Question: I have a table that its' rows are dynamically generated. I am hiding the second row so the user can expand that row if he or she chooses to do so. I need to have an alternating background for every first and third row, and the second row will take the background color of the row before it.. Here's a picture to help explain:

The CSS I am currently using is this: (Provided from @rusmus)
'''
.tbody tr:nth-child(4n), tbody tr:nth-child(4n- 1){
background-color: #FF0000;
}
'''
And here is a link to his working example: <URL>
For some reason though, it's not applying the color to the after the affected like the jsfiddle
Side note: The whole table is in a foreach() that displays each row from the database into the table.
Code of the table:
'''
<div class="table-wrapper" id="monthly-payers">
<table border="0" cellpadding="0" cellspacing="0" class="portfolio table table-striped-improved">
<thead>
<tr>
<th class="persist essential security">Security</th>
<th class="persist essential">Symbol</th>
<th class="optional">Number<br>of Shares</th>
<th class="optional">Cost<br>Basis</th>
<th>Current<br>Price</th>
<th>Stock<br />Return %</th>
<th>Buy<br>Under</th>
<th>Dividend<br>Yield</th>
<th>Ex-Dividend<br>Date</th>
<th class="persist">Payout<br>Date</th>
<th>Cumulative<br>Dividend</th>
</tr>
</thead>
<tbody>
<?php if( isset($open_trades['monthly-payers']) && !empty($open_trades['monthly-payers']) ){ ?>
<?php foreach( $open_trades['monthly-payers'] as $trade ){
$numShares = empty($trade['num_shares'])? 1 : intval($trade['num_shares']);
?>
<tr>
<td><?php echo $trade['security']; ?></td>
<td><?php echo $trade['symbol']; ?></td>
<td><?php echo !empty($trade['num_shares']) ? $trade['num_shares'] : '&ndash;'; ?></td>
<td><?php echo is_numeric($trade['entry_price']) ? '$' . sprintf("%.02f", $trade['entry_price']) : '&ndash;'; ?></td>
<td><?php echo is_numeric($trade['current_price']) ? '$' . sprintf("%.02f", $trade['current_price']) : '&ndash;'; ?></td>
<td><?php echo (is_numeric($trade['current_price']) && is_numeric($trade['entry_price'])) ? sprintf("%.02f", ($trade['current_price'] - $trade['entry_price']) / $trade['entry_price'] * 100)."%" : ''; ?></td>
<td><?php echo is_numeric($trade['buy_under']) ? '$' . sprintf("%.02f", $trade['buy_under']) : '&ndash;'; ?></td>
<td><?php echo is_numeric($trade['dividend_yield']) ? sprintf("%.02f", $trade['dividend_yield']) . '%' : '&ndash;'; ?></td>
<td><?php echo date('m/d/y', $trade['ex_dividend_date']); ?><?php echo !empty($trade['estimated']) ? ' Est.' : ''; ?></td>
<td><?php echo date('m/d/y', $trade['payout_date']); ?></td>
<td><?php echo is_numeric($trade['total_dividend']) ? '$' . $trade['total_dividend'] : '&ndash;'; ?></td>
</tr>
<tr>
<td><?php echo $trade['stock_type']; ?></td>
</tr>
<?php } ?>
'''
That second row, $trade['stock_type'] is what is causing the whole thing to go wonky.
I am going to have comments in that row that the user can hide, or show, that's why I need the alternating color to skip that row, and just apply the color of the above it.. (which changes with each row in the foreach())
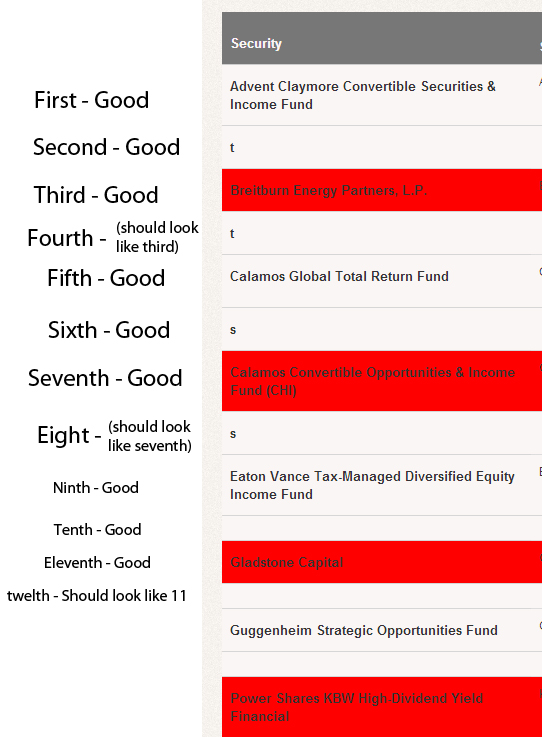
Answer: So what you're wanting is for the rows to alternate 2 at a time. So they go 'dark dark, light light, dark dark'
I think, similar to @rusmus solution, you should apply a class to the rows.
Put this right before your 'foreach' loop:
'''
$black = true;
$rownumber = 0;
'''
Put this in your loop
'''
if(($rownumber % 2) == 0){//if the number is even
$black = !$black; //switch the state
if($black){
$class = 'blackRow';
}else{
$class = 'whiteRow';
}
}
$rownumber++;
'''
Basically what I've done is check if the row number is even. If it is, then we switch the color from being light to dark.
On your table row do something like this:
'<tr class='<?php echo $class; ?>' >'
Here's a codepad example:
<URL>